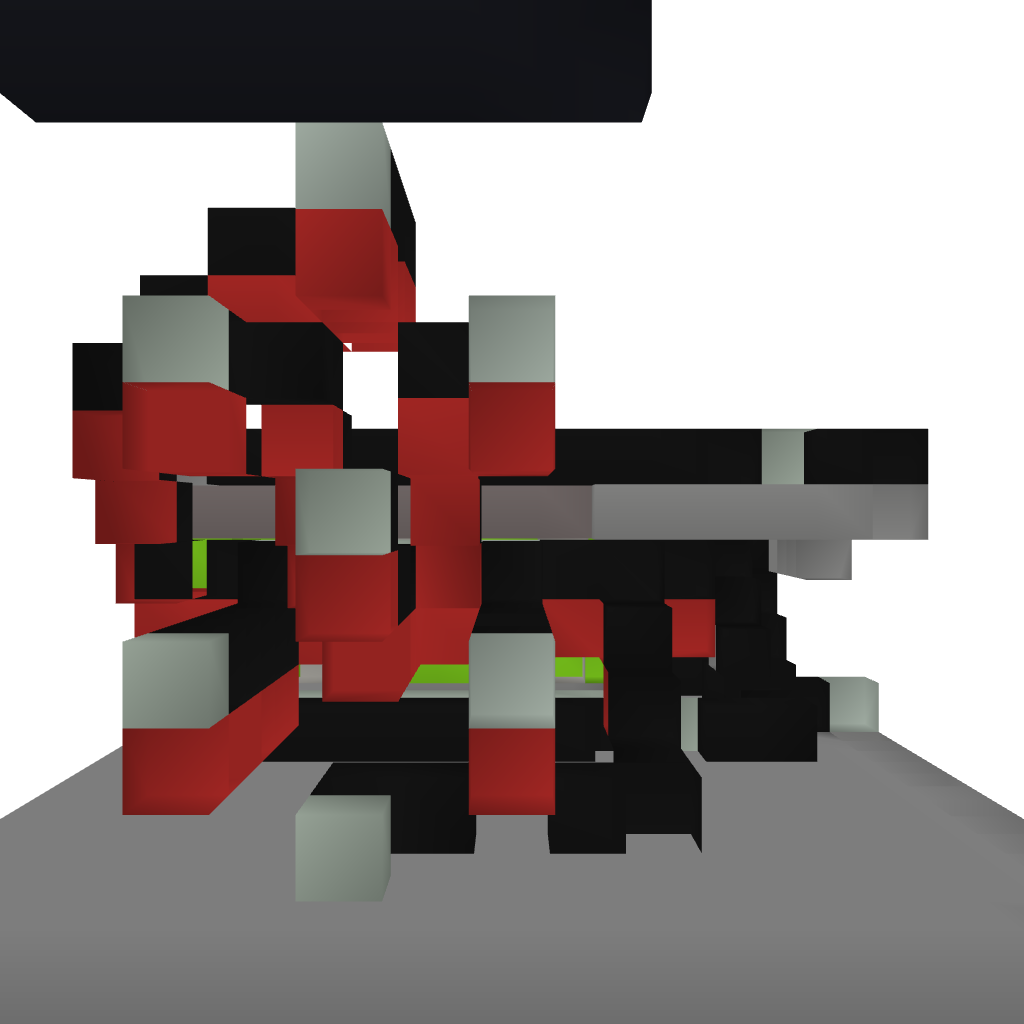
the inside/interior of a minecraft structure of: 9-0 Countdown